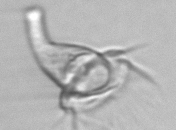
Label: Tintinnina